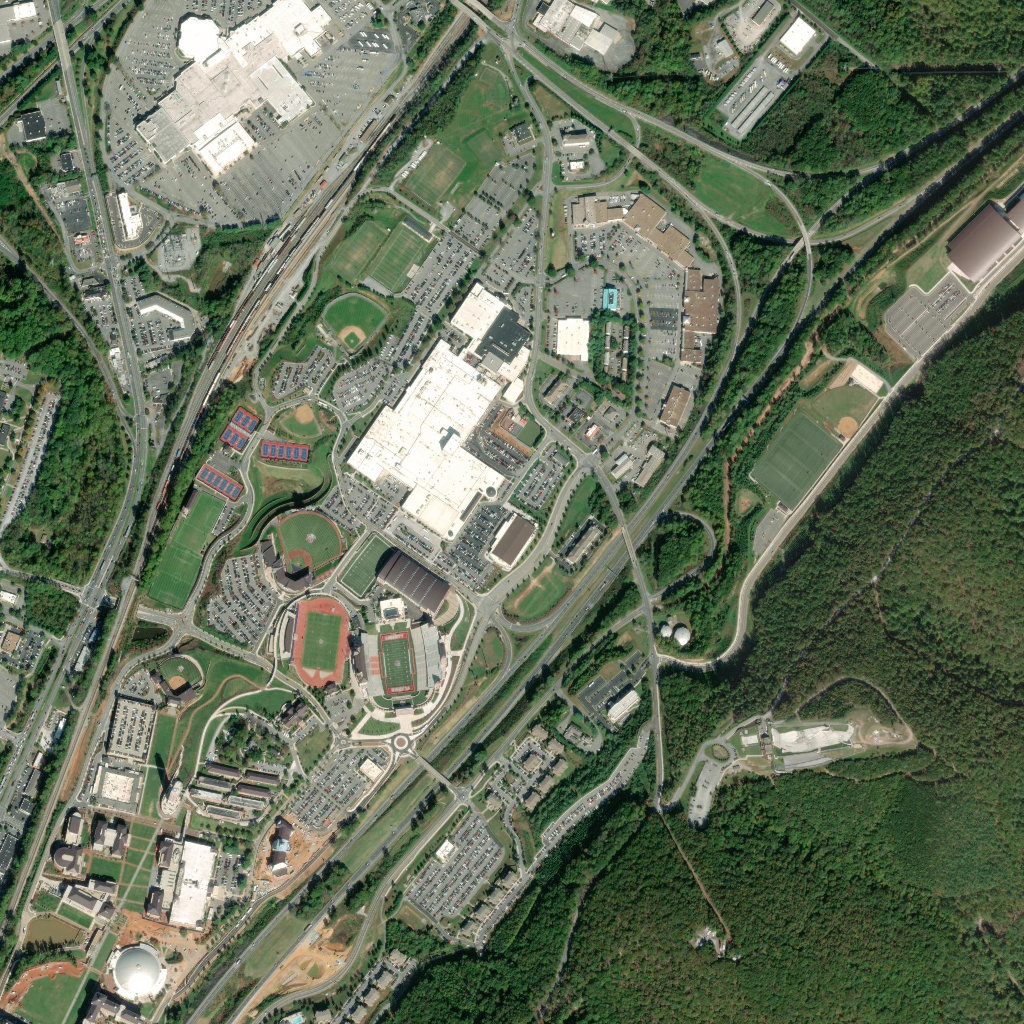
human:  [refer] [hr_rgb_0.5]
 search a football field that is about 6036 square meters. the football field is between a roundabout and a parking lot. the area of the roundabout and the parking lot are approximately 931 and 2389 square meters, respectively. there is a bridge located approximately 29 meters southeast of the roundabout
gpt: <box>[[29, 59, 33, 65, 0]]</box>

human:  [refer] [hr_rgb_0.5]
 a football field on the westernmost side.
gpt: <box>[[14, 53, 19, 59, 0]]</box>

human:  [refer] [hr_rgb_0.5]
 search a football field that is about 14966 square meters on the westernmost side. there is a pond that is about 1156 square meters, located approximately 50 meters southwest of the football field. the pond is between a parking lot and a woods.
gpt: <box>[[14, 53, 19, 59, 0]]</box>

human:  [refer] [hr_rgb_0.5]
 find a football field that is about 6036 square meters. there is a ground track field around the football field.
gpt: <box>[[29, 59, 33, 65, 0]]</box>